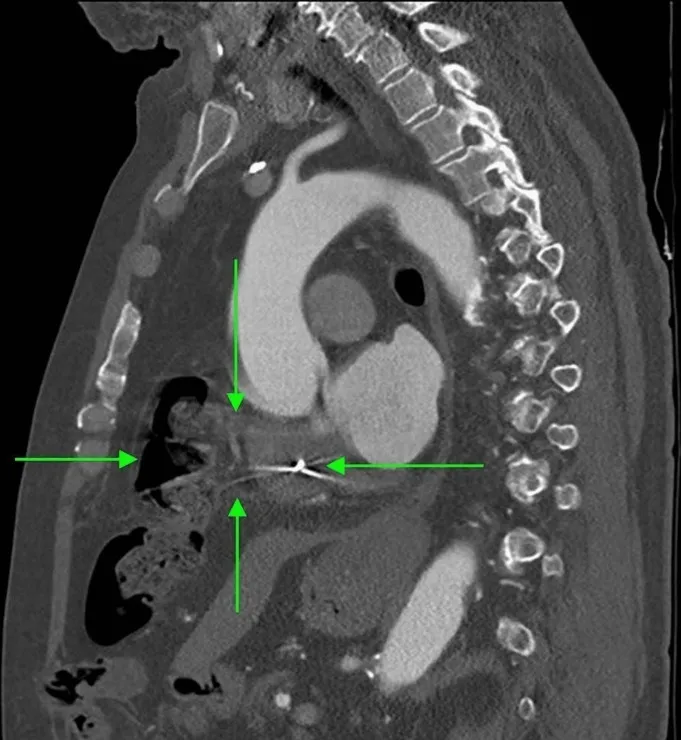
CTA of the chest revealing diaphragmatic herniation. CTA: computed tomography angiogram.
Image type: radiology (ct)